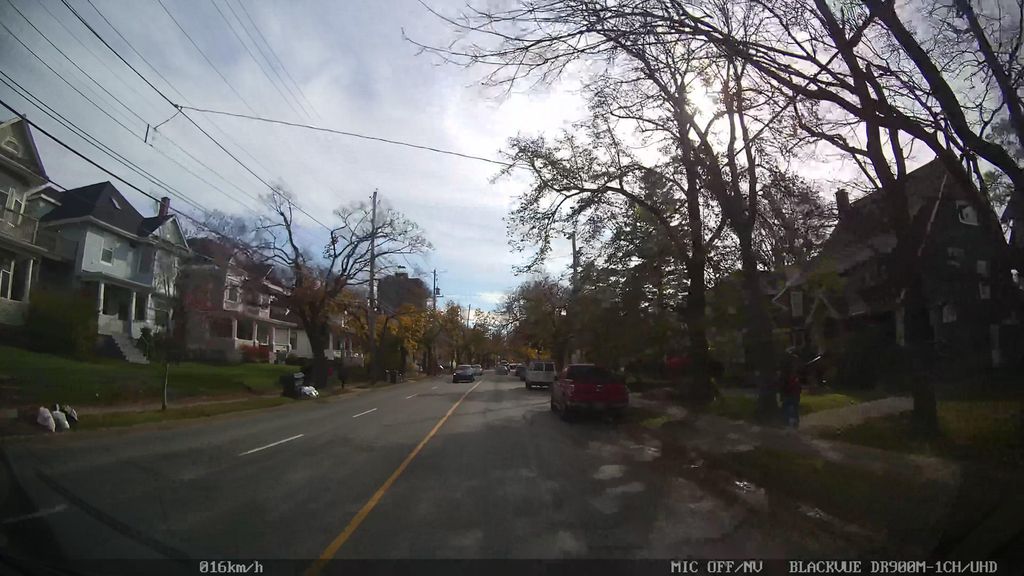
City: halifax